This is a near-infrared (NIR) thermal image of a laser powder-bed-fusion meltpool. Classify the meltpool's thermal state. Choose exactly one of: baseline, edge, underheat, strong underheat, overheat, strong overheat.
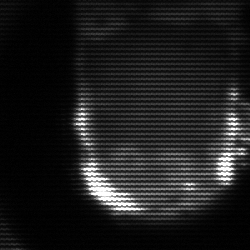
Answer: baseline